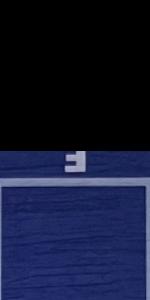
Label: Empty